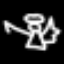
Label: angel